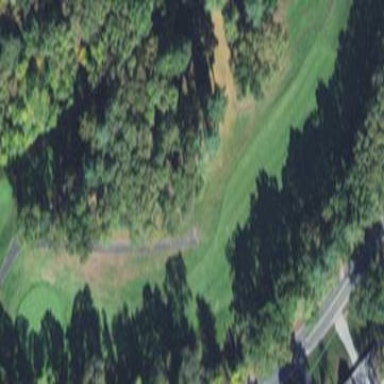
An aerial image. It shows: Golf fairway surrounded by grass.